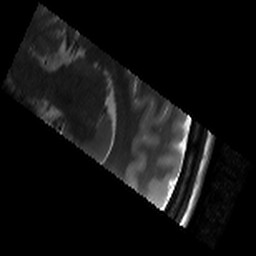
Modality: T2w
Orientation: sagittal
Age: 21
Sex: male
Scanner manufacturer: siemens
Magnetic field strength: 3 T
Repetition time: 8.02 s
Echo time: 0.08 s